Aerial crown-view tile of a tropical tree (Barro Colorado Island, Panama), acquired 20250317:
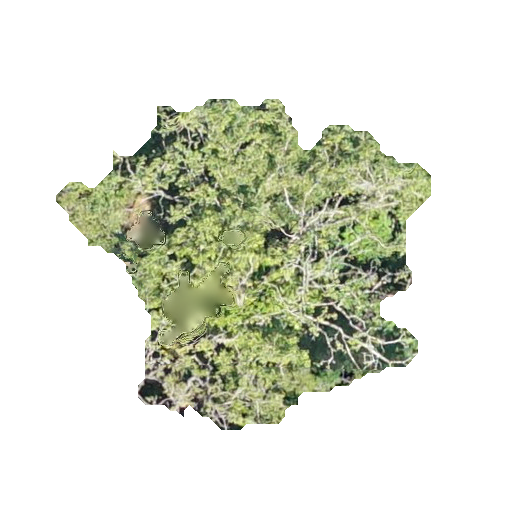
Species: Lonchocarpus heptaphyllus
GBIF accepted scientific name: Lonchocarpus heptaphyllus
Crown area: 117.635 m²